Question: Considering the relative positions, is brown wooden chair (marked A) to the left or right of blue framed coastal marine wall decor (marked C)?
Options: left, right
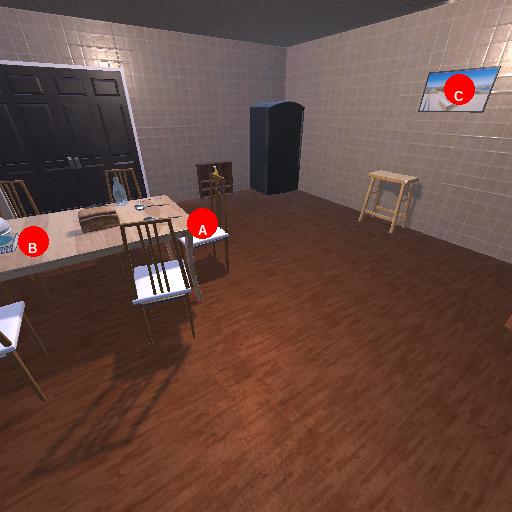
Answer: left